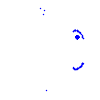
Particle: pion